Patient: sex F, age 33
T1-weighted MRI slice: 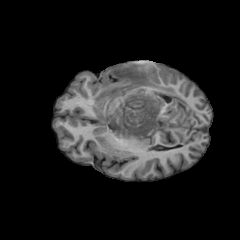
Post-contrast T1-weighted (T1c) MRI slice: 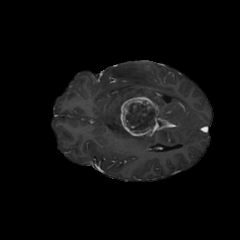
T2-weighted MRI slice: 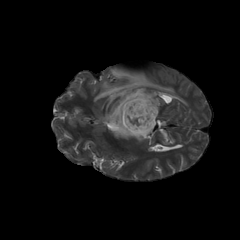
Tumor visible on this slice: yes
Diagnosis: Glioblastoma, IDH-wildtype
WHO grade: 4